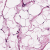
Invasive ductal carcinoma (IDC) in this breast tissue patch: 0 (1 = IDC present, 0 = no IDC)